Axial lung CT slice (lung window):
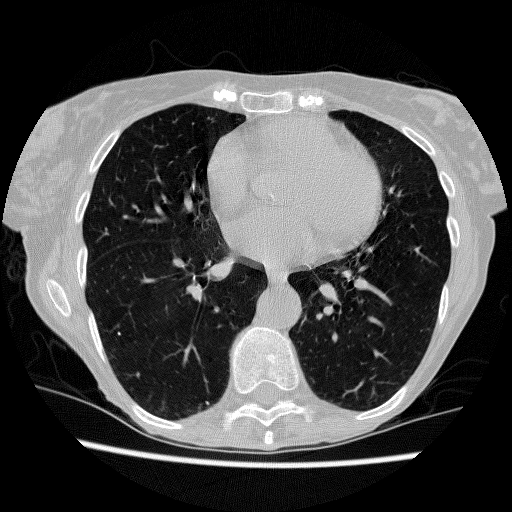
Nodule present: no